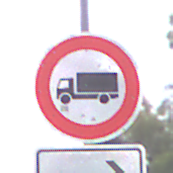
Verkehrszeichen: VerbotFuerKraftfahrzeugeUeberDreiKommaFuenfTonnen
Zusatzzeichen unten: RichtungsangabeDurchPfeile4
Umgebung: Outdoor, Suburban
Tageszeit: Midday
Wetter: Overcast
Licht: Natural
Jahreszeit: NotSpecified
Kontrast: LowContrast